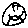
Label: smiley face